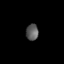
Tissue: skin
Cell type: Epithelial cells
Senescence score: 0.2866
Nuclear area (px): 196
Mean DAPI intensity: 91.617